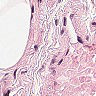
Metastatic tissue present: no